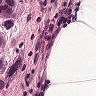
Metastatic tissue present: yes